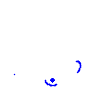
Particle: proton